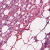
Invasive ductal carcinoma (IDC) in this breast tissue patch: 0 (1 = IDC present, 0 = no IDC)